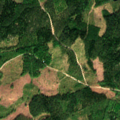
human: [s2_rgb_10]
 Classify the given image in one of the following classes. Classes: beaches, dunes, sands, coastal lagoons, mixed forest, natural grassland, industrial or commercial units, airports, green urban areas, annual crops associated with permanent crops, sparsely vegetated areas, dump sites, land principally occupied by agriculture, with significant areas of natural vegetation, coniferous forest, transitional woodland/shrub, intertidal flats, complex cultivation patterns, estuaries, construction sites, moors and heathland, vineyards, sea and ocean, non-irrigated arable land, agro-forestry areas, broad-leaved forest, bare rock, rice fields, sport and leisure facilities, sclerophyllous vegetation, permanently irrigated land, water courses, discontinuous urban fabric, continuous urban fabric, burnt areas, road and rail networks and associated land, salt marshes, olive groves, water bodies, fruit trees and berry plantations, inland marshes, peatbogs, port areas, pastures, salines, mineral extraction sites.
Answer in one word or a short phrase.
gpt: coniferous forest, mixed forest, transitional woodland/shrub, water bodies